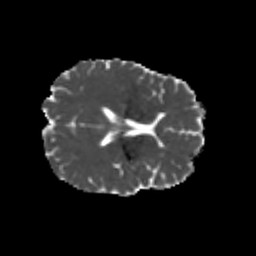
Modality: MD
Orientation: axial
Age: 25
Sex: female
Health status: healthy
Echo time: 0.074 s